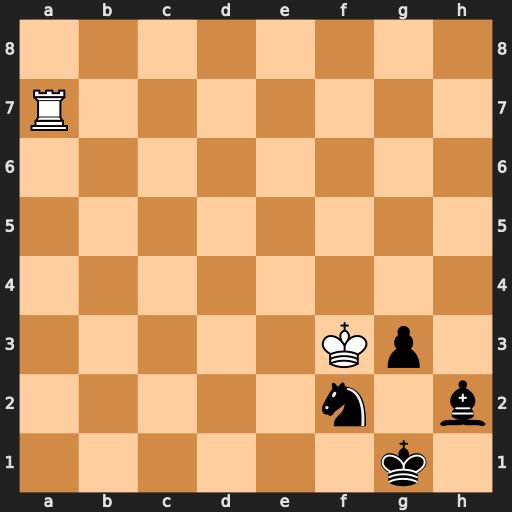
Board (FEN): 8/R7/8/8/8/5Kp1/5n1b/6k1
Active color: w
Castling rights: -
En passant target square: -
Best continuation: Ra1+ Nd1 Rxd1#